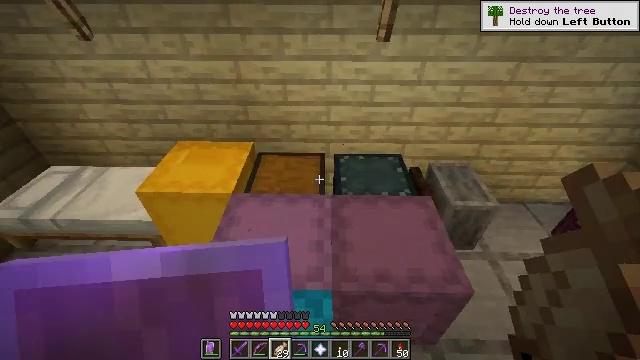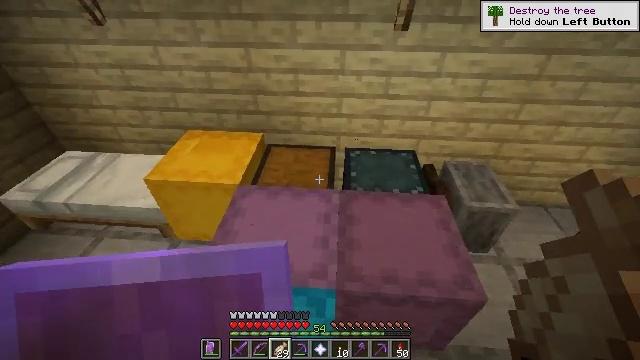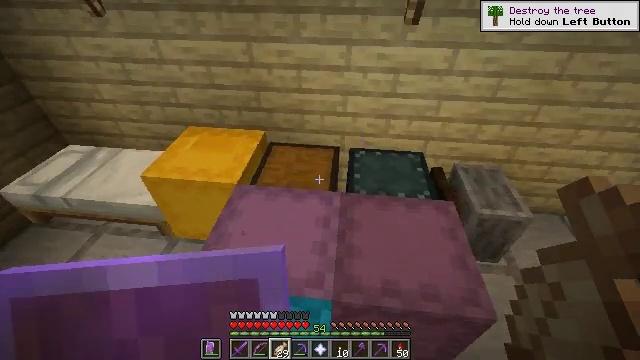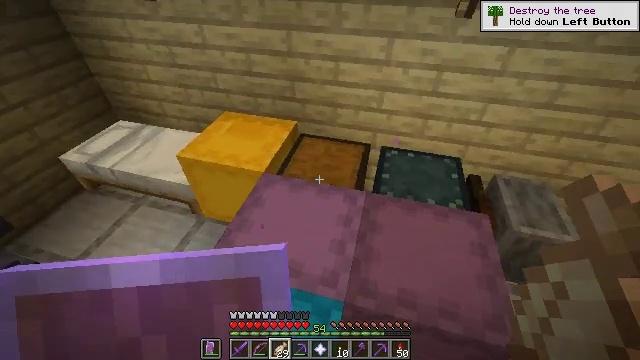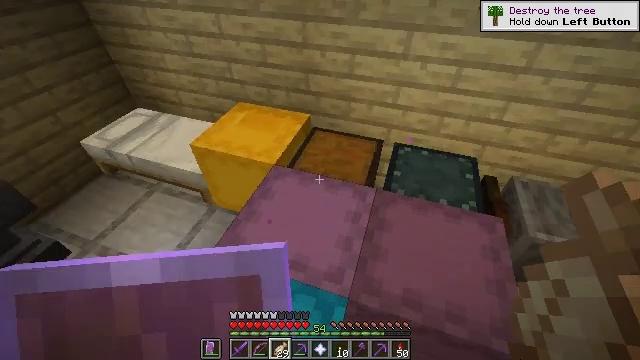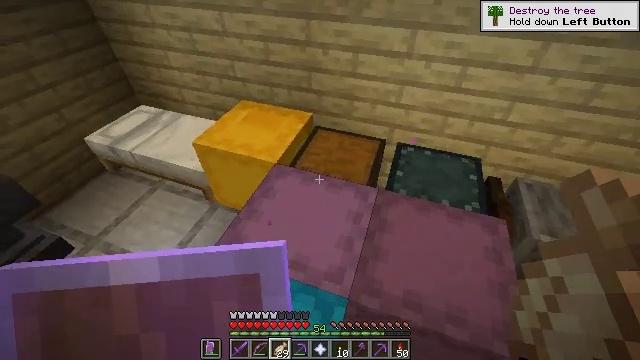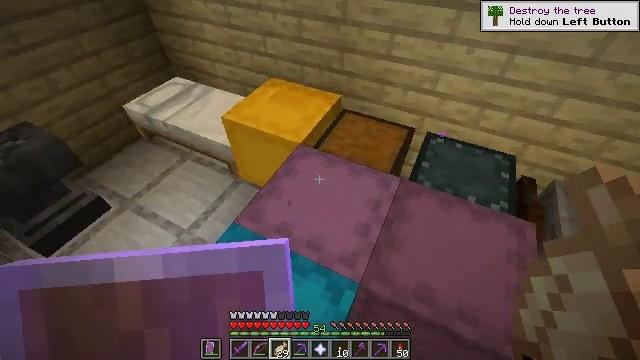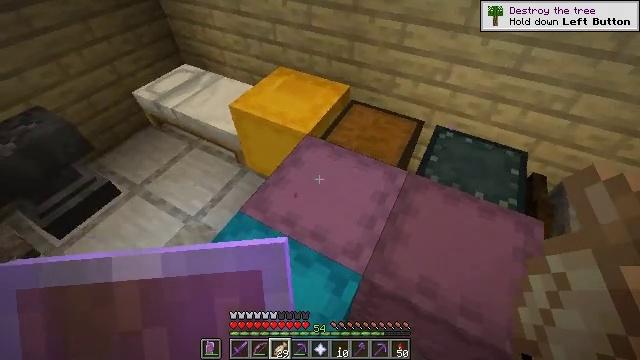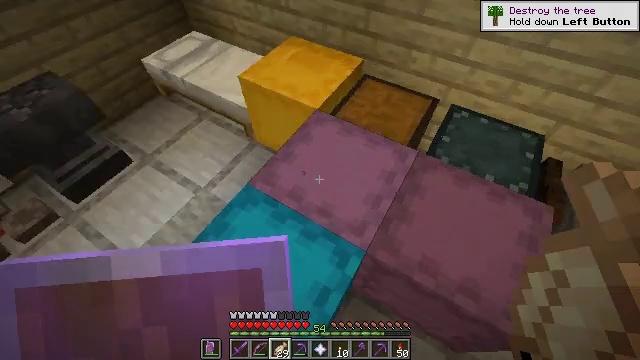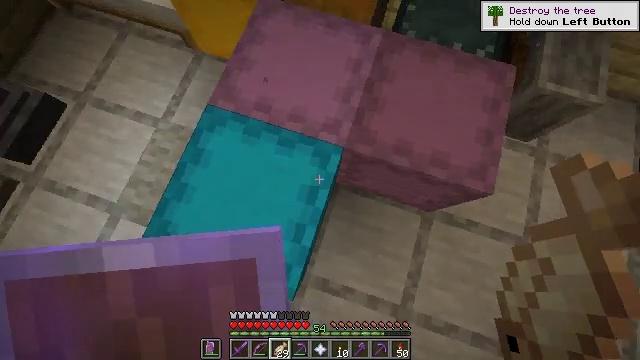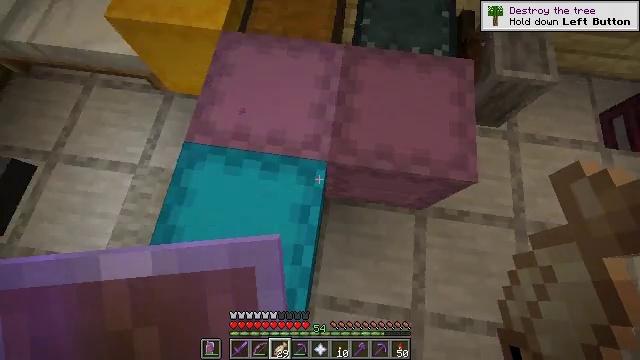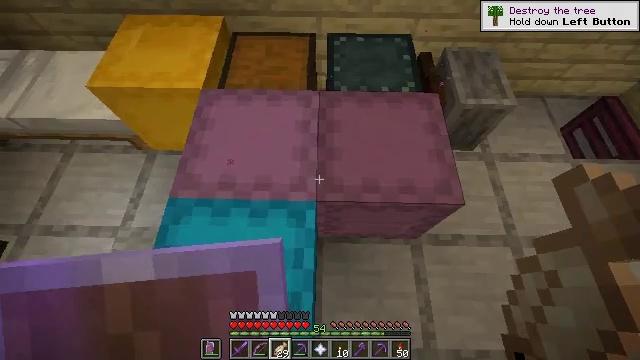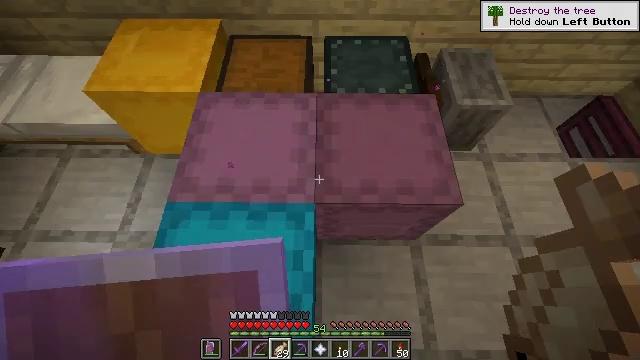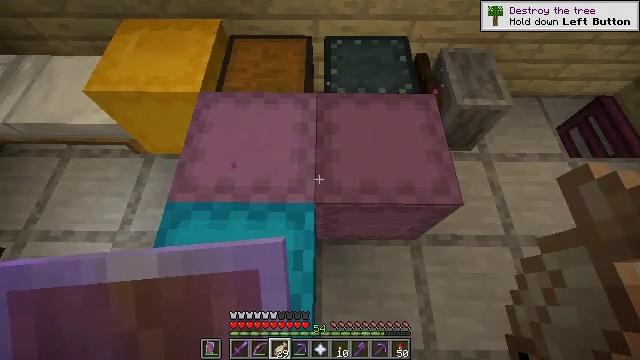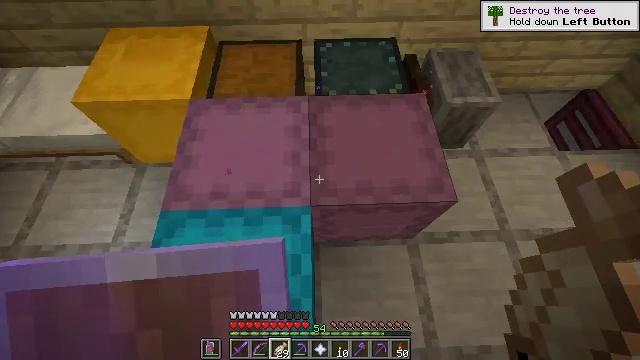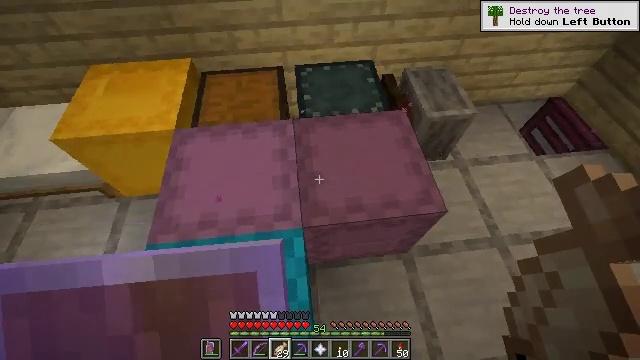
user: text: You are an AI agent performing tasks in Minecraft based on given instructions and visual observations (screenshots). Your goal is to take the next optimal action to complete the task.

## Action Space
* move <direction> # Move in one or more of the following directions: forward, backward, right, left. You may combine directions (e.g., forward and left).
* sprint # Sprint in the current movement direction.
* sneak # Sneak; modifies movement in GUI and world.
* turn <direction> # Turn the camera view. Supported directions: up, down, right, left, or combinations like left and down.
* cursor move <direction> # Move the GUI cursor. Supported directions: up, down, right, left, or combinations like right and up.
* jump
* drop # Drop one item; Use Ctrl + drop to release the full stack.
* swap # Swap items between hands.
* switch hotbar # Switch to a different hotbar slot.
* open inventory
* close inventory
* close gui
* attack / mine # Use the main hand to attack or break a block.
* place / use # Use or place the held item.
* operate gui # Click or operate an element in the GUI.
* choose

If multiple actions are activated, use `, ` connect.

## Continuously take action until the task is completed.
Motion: motion action
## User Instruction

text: Combine materials in the crafting table to make a beacon.
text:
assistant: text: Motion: turn left and down
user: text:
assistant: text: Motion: turn left
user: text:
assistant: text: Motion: turn left and down
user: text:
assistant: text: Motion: turn left and down
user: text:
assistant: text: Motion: no_op
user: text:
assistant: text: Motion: turn left and down
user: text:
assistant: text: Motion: turn left and down
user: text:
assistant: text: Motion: turn left and down
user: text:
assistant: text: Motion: turn right and down
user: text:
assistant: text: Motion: turn right and up
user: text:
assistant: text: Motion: turn right and up
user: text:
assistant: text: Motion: no_op
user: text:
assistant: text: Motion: no_op
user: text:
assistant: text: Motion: turn right
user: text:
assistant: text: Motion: turn right and up
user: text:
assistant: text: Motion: turn right and up
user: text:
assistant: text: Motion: use / place
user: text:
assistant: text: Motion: use / place
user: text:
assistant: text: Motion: use / place
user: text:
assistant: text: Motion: use / place
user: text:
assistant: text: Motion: no_op
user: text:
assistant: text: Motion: no_op
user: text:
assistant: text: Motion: no_op
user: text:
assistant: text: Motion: no_op
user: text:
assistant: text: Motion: no_op
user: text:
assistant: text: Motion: no_op
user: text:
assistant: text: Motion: no_op
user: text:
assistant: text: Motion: no_op
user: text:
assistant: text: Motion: no_op
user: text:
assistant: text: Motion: turn left